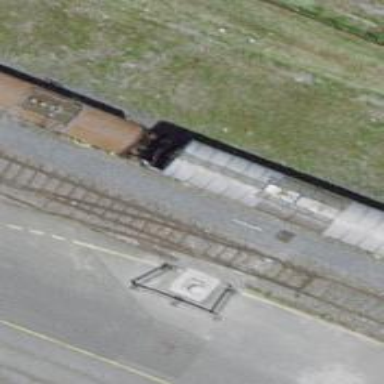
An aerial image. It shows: Railway switch.